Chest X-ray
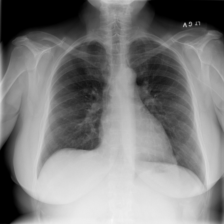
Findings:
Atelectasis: negative
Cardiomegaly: negative
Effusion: negative
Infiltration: negative
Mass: negative
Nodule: negative
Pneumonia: negative
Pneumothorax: negative
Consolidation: negative
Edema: negative
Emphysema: negative
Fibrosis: negative
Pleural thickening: negative
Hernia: negative